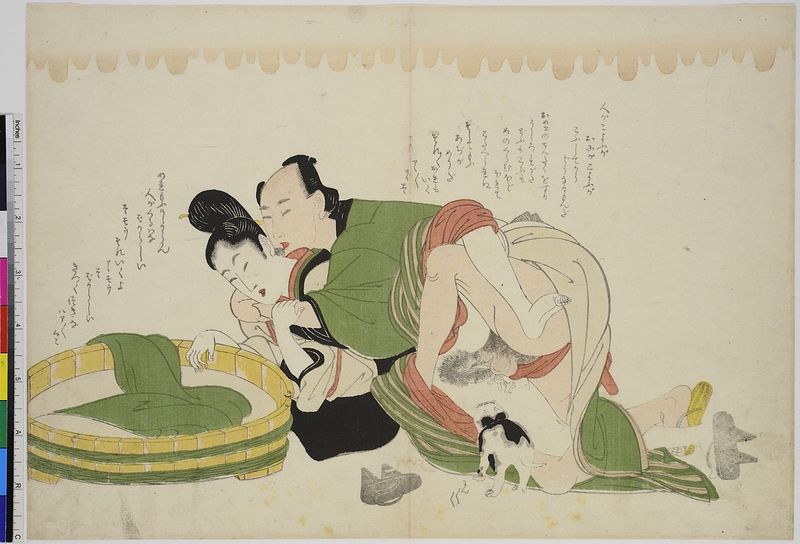
Standort: Hamburg
Institution: Museum für Kunst und Gewerbe Hamburg
Schlagwörter: holzschnitt, sex, druckgraphik, druckgrafik, zeit, farbholzschnitt, geschlechtsverkehr, edo, koitus, reproduktionen, druckerzeugnisse, shunga